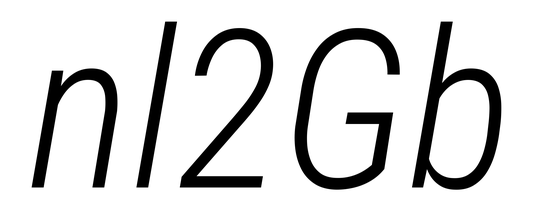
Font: Roboto-Italic_Condensed_Light_Italic